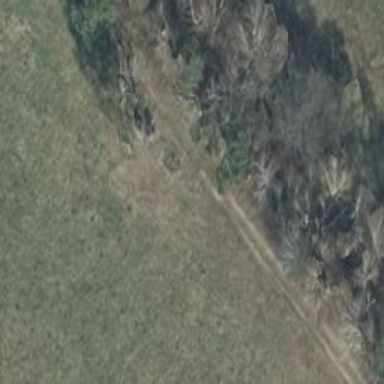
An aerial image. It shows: Hunting stand.